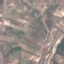
Land use / land cover: PermanentCrop